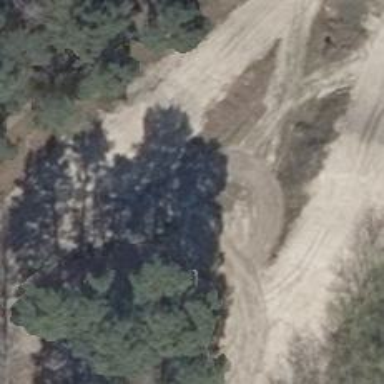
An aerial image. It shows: Sandy raceway designed for motocross sports.